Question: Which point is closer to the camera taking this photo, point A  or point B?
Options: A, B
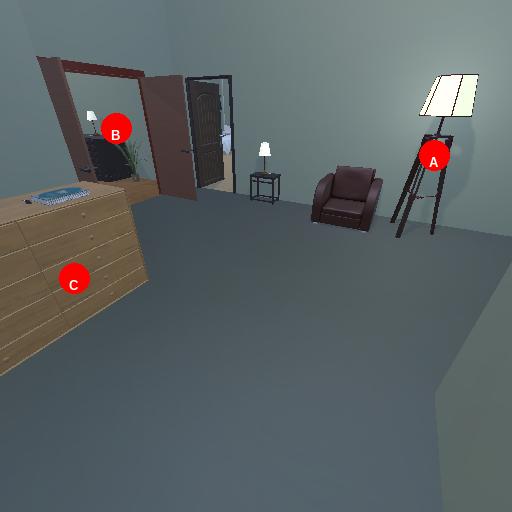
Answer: A